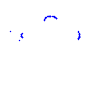
Particle: proton